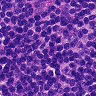
Metastatic tissue present: no